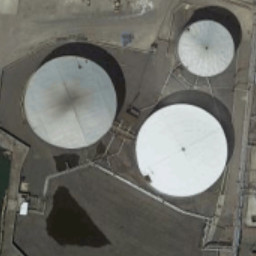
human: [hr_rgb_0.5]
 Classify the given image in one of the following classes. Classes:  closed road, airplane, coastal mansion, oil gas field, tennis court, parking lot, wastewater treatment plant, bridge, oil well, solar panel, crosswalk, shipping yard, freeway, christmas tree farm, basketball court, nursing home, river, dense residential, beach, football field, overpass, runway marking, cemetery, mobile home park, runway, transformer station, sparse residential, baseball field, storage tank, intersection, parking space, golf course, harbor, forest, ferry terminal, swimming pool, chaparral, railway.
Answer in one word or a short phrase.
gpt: storage tank